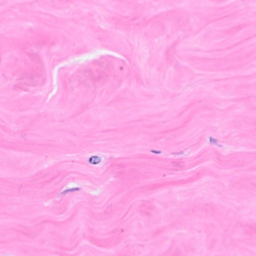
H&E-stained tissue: Breast